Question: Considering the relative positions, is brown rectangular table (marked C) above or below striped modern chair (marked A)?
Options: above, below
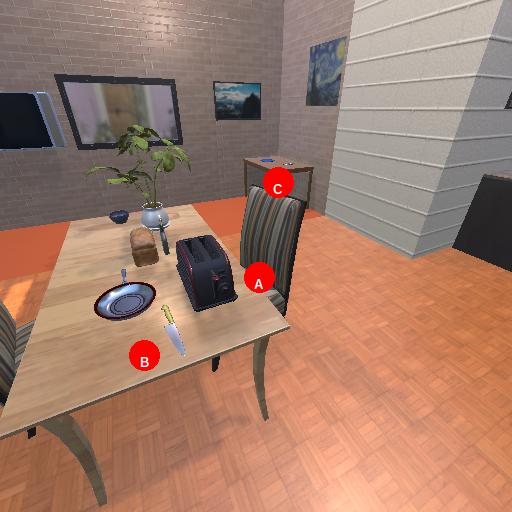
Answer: above